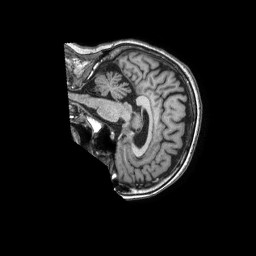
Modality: T1w
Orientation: sagittal
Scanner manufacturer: philips
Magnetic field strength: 1.5 T
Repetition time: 0.007107 s
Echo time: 0.003208 s